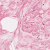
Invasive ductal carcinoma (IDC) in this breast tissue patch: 0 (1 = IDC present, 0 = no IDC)